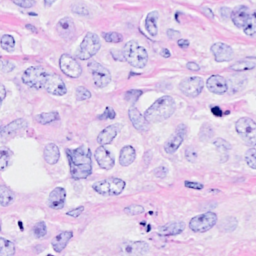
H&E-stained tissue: Breast